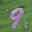
Label: 9